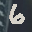
Label: 6